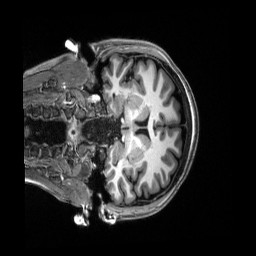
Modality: T1w
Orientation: coronal
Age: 21
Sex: female
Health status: healthy
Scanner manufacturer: siemens
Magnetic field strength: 3 T
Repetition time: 2.5 s
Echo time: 0.00222 s